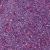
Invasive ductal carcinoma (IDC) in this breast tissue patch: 1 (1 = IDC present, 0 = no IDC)